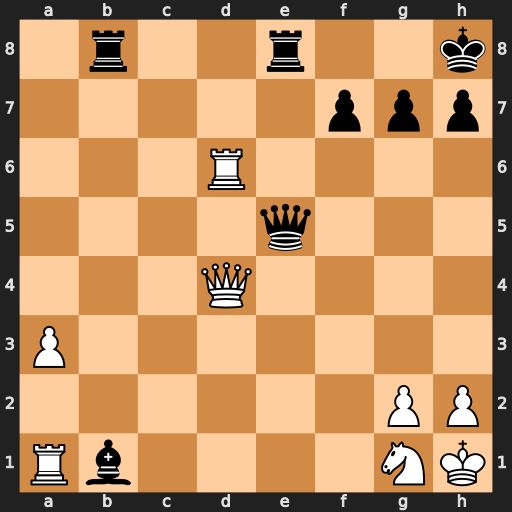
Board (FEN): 1r2r2k/5ppp/3R4/4q3/3Q4/P7/6PP/Rb4NK
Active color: w
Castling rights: -
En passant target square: -
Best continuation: Qxe5 Rxe5 Rxb1